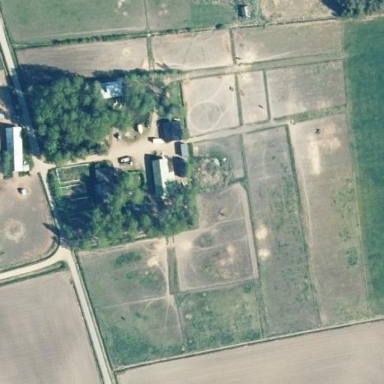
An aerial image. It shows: Paddock used for animal keeping.